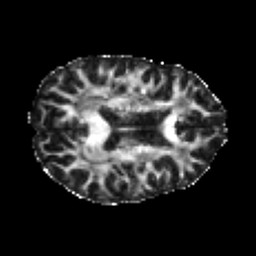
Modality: FA
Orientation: axial
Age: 26
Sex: female
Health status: healthy
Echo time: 0.074 s